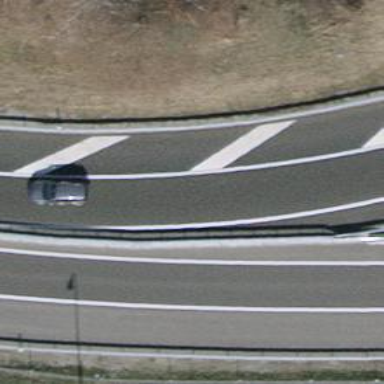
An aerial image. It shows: Asphalt motorway link.